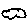
Label: cloud